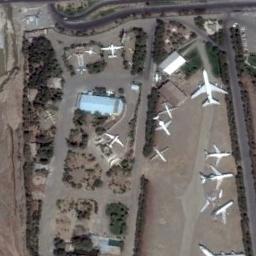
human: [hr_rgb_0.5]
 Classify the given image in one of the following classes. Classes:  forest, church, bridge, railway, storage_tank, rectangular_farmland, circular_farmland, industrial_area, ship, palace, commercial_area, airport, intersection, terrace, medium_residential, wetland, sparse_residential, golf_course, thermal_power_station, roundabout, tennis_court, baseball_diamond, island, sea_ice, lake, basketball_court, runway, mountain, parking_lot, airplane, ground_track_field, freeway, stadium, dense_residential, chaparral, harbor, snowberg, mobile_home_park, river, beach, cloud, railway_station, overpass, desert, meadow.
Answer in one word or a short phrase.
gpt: airplane